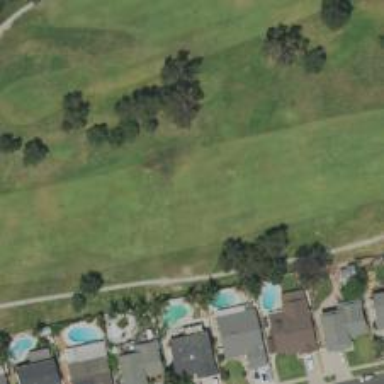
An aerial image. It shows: Golf hole.